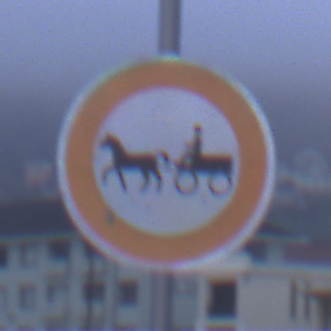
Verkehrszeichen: VerbotGespannfuhrwerke
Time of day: SunriseSunset
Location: Outdoor (Urban)
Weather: Overcast
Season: NotSpecified
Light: Natural